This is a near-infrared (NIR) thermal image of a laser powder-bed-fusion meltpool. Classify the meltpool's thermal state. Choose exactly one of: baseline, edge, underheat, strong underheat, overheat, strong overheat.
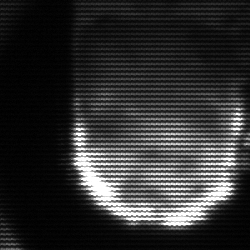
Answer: baseline